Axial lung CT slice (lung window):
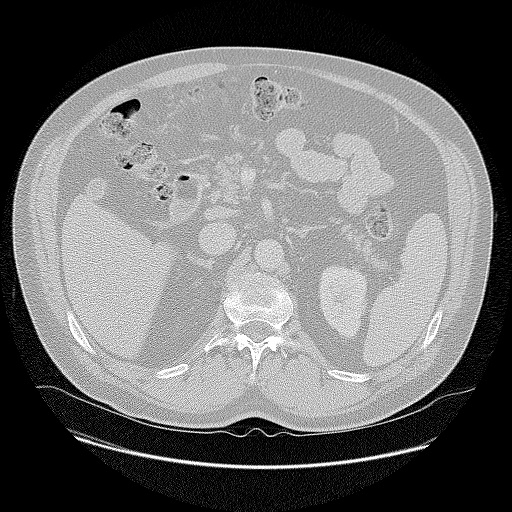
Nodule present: no